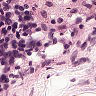
Metastatic tissue present: yes